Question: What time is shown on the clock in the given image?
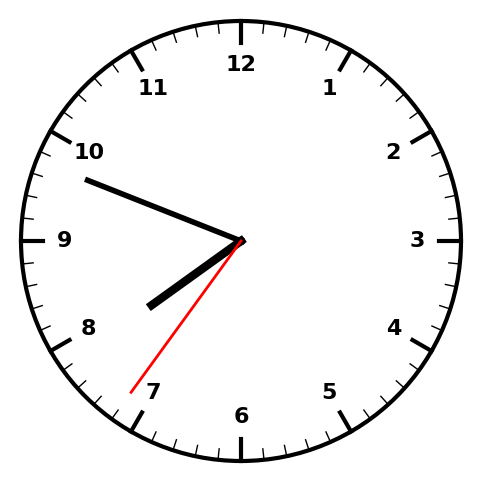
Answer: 07:48:36